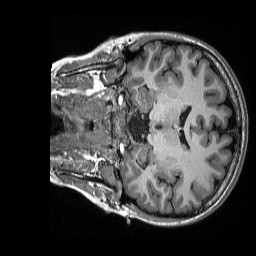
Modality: T1w
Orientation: coronal
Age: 23
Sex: female
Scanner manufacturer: siemens
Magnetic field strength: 3 T
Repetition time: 2.3 s
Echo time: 0.00298 s